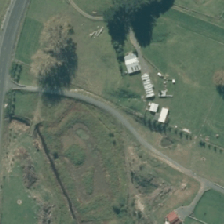
Land cover: herbaceous_freshwater_vege